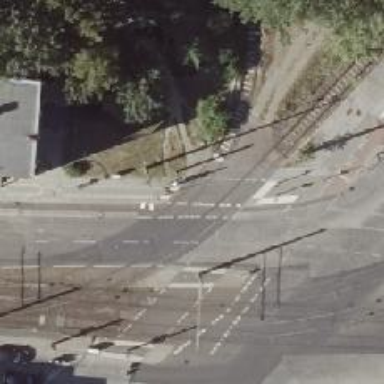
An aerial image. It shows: Tram crossing on the railway.